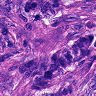
Metastatic tissue present: yes